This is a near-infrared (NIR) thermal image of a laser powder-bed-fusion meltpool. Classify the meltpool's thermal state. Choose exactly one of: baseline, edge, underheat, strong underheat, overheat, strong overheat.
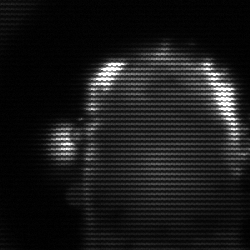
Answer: baseline